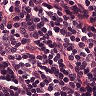
Metastatic tissue present: no